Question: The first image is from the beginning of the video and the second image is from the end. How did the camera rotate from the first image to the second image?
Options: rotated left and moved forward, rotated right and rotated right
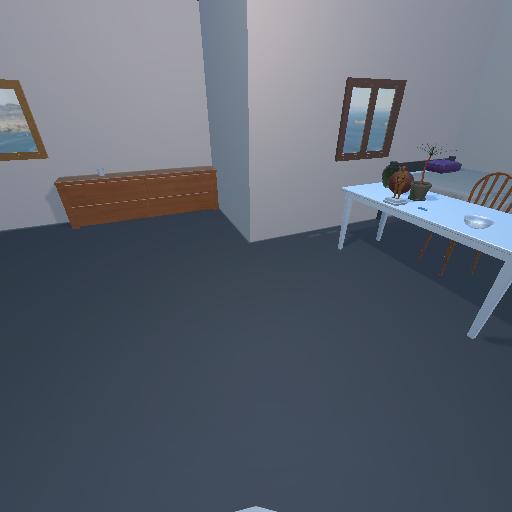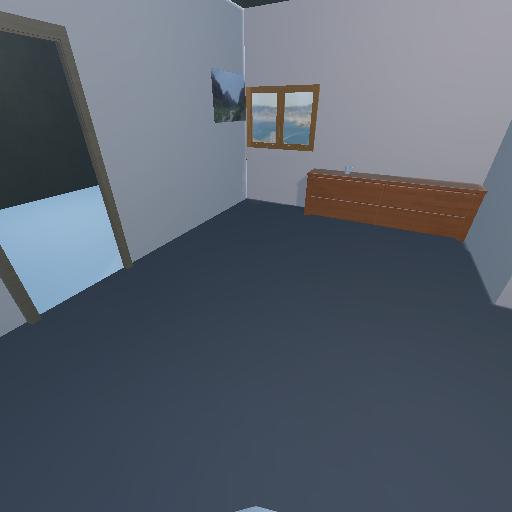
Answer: rotated left and moved forward